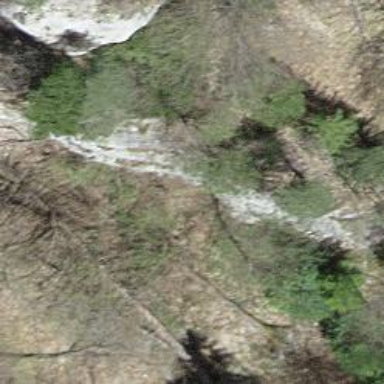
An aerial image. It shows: Cliff in nature.